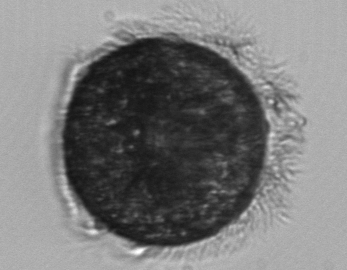
Label: Didinium